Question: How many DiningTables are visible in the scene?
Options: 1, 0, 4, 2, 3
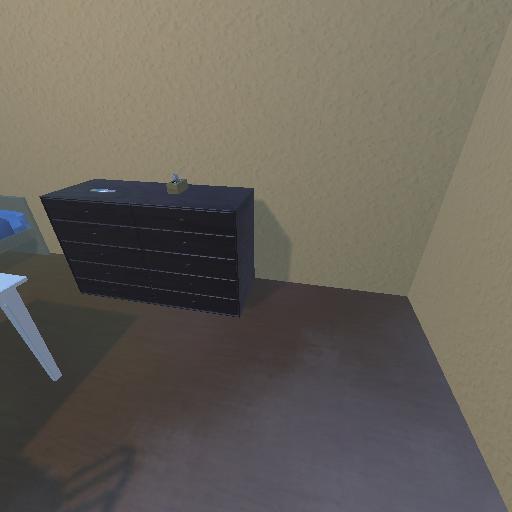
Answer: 1